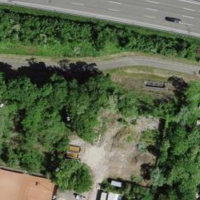
EUNIS habitat code: 57
Species observed at this site:
Lathyrus vernus